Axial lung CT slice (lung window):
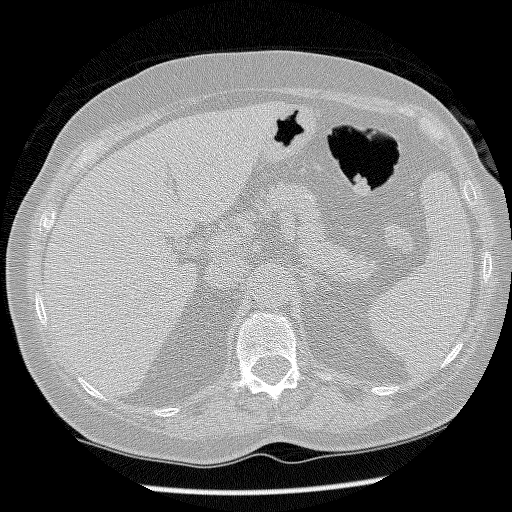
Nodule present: no